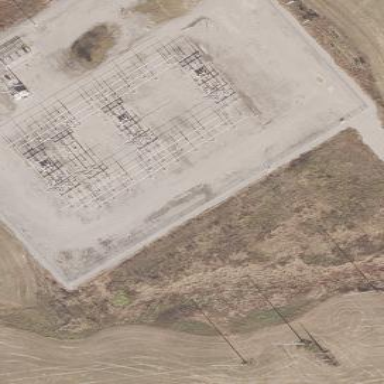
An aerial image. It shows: Distribution level power substation enclosed by fence.